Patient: sex M, age 32
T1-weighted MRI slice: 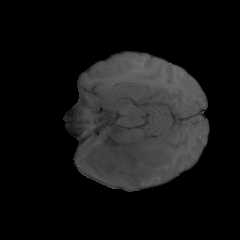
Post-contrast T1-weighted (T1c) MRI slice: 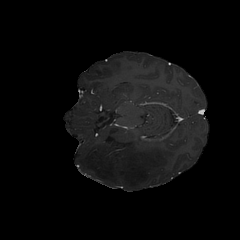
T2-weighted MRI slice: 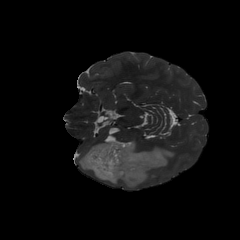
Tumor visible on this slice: yes
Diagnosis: Astrocytoma, IDH-mutant
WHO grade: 2